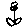
Label: flower